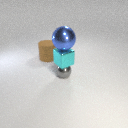
small gray metal sphere below small cyan metal cube